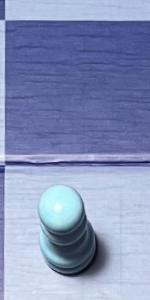
Label: Pawn_White